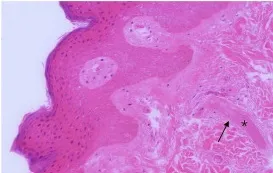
Results of physical examination, microbiological, imaging, and pathological analyses. (I) Multiple liver abscesses were detected via computed tomography (arrow).
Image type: pathology (h&e)